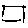
Label: square